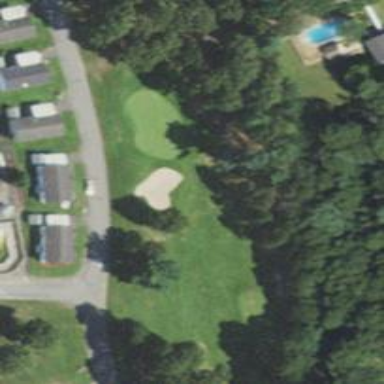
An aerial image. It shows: View of golf hole.